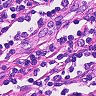
Metastatic tissue present: no